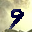
Label: 9